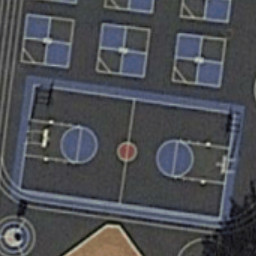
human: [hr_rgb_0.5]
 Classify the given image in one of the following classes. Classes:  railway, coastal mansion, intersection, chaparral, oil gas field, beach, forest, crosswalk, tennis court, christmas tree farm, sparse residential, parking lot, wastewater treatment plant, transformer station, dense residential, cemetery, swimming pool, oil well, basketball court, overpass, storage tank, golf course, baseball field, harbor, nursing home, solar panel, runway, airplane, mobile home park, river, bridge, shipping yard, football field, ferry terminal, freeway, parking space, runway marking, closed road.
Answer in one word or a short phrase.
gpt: basketball court